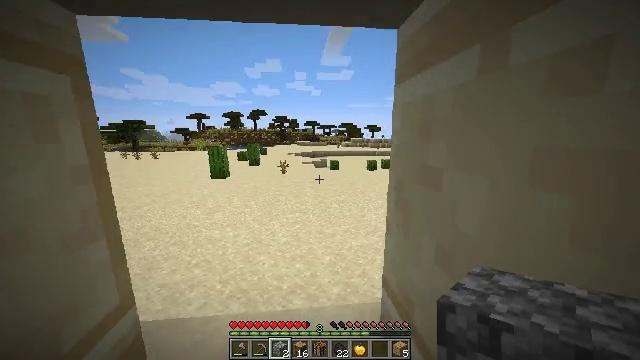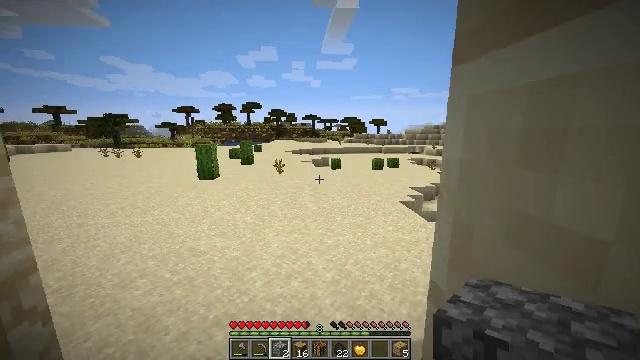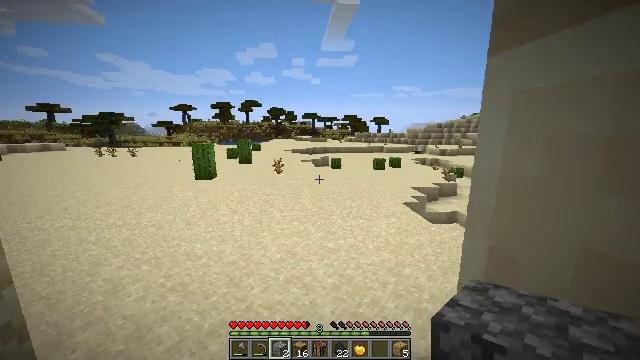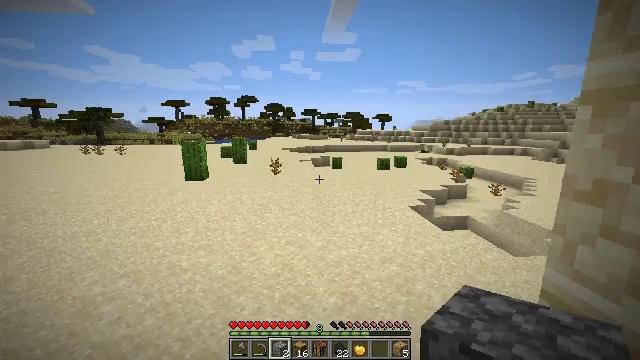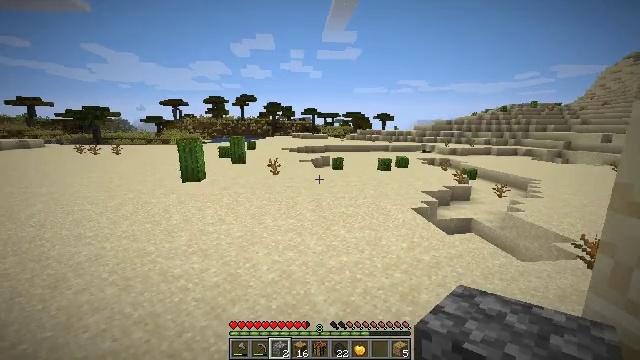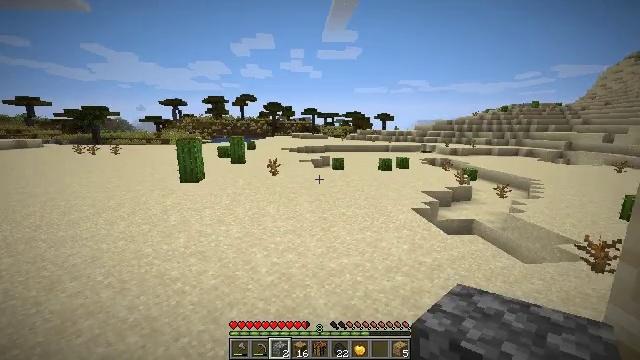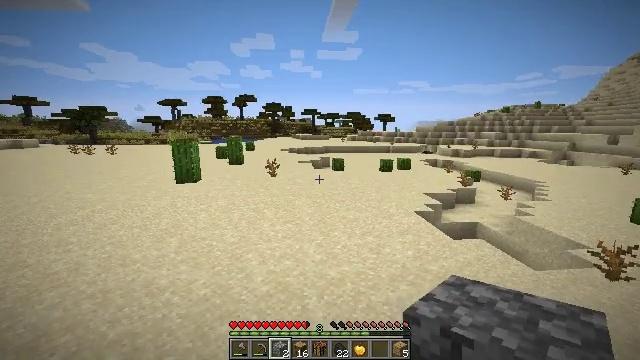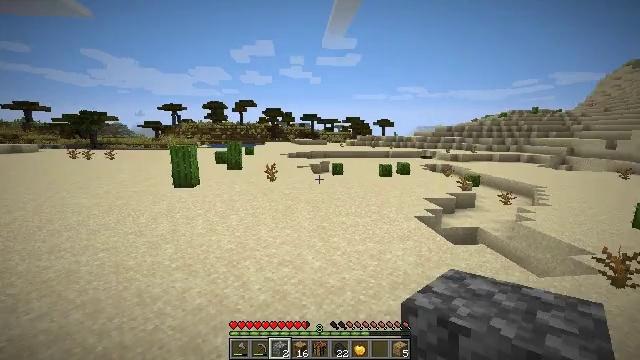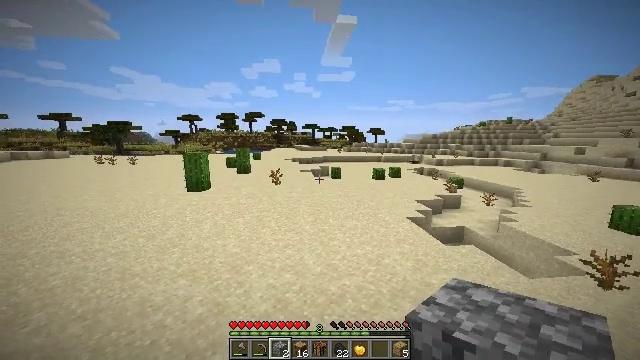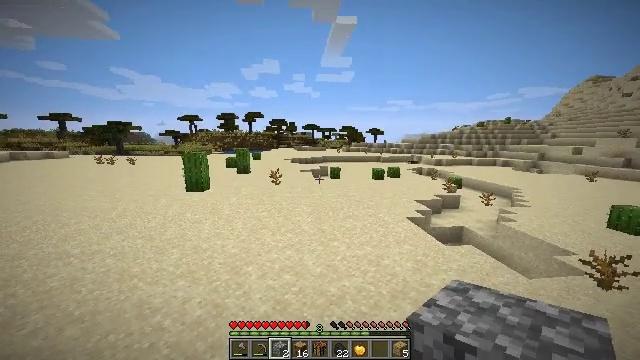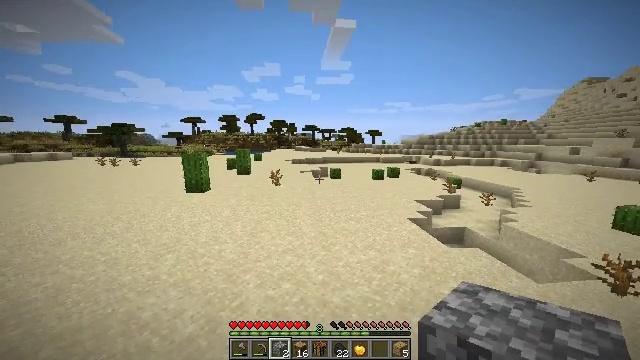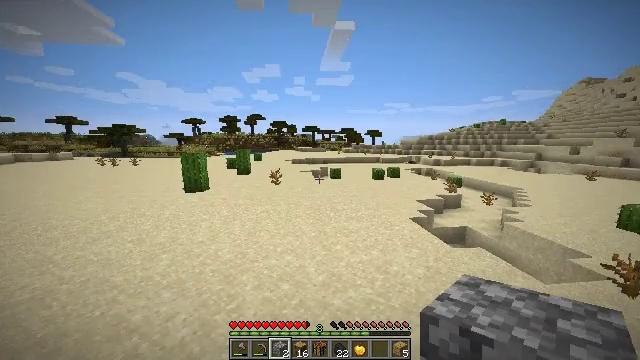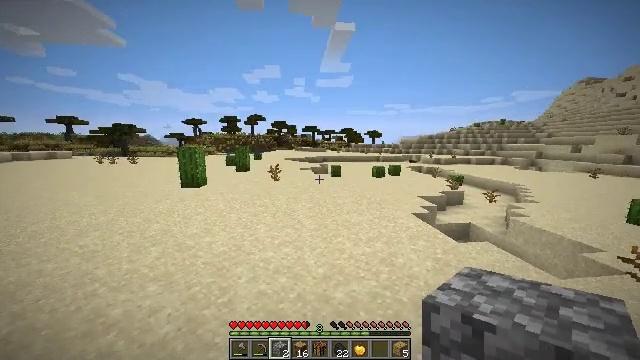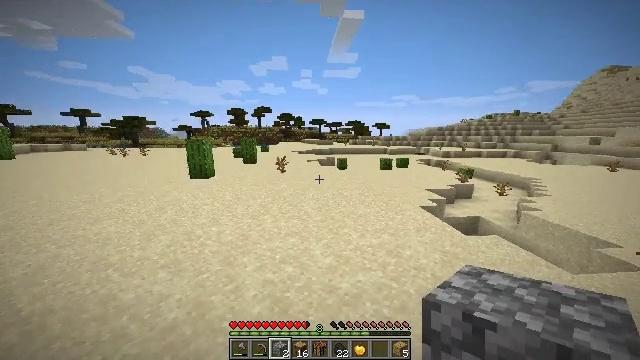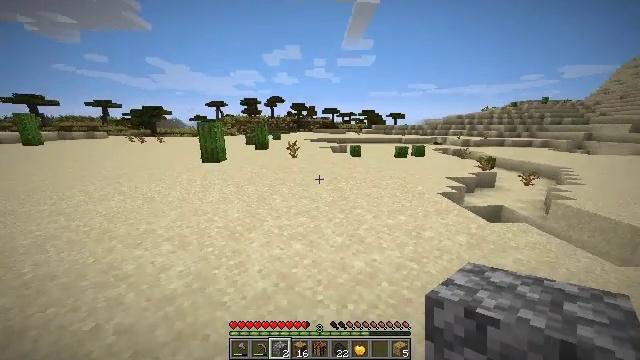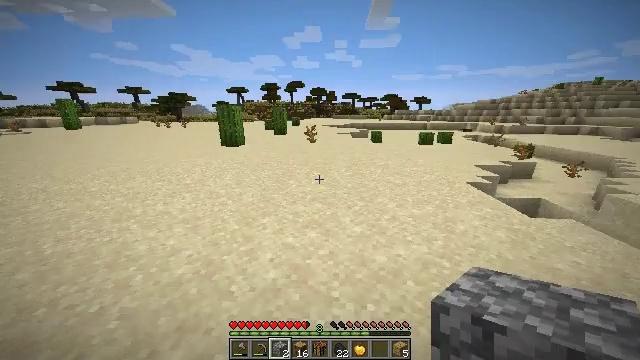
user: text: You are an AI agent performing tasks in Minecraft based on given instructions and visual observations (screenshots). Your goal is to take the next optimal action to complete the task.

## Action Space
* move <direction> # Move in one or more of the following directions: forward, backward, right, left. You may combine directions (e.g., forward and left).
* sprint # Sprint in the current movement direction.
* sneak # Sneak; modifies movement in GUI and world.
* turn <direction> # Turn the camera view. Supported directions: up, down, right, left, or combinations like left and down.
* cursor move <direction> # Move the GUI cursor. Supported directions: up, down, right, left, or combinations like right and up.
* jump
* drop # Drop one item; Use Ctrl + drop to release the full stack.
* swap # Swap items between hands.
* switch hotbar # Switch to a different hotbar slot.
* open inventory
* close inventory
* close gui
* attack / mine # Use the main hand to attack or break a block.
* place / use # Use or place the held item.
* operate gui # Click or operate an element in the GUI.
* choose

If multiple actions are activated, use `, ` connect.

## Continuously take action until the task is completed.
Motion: motion action
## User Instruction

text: Dig up the grass block for dirt.
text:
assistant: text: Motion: move forward, sprint
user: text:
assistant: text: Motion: move forward, sprint
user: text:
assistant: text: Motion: move forward, sprint
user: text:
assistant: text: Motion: move forward, sprint
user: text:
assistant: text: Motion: move forward, sprint
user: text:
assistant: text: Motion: move forward, sprint
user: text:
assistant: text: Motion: move forward, sprint
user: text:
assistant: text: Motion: move forward, sprint
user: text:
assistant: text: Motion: move forward, sprint
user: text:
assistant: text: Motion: move forward, sprint
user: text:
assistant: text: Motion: move forward, sprint
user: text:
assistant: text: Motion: move forward, sprint
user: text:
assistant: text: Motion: move forward, turn left and down
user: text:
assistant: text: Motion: move forward, turn left and down
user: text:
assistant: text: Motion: move forward, turn left and down
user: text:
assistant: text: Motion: move forward, turn left and down
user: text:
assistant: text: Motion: move forward, turn left
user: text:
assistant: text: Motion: move forward
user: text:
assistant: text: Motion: move forward
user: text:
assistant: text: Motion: move forward, switch to hotbar 2
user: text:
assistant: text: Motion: move forward, switch to hotbar 2
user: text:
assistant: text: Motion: move forward, switch to hotbar 2
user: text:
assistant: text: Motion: move forward
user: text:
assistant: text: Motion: move forward
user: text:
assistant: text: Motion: move forward, sprint
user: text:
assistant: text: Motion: move forward, sprint, jump
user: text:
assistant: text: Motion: move forward, sprint, jump
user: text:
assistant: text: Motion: move forward, sprint, turn up, jump
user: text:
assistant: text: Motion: move forward, sprint, turn up, jump
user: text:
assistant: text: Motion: move forward, sprint, turn right and up, jump